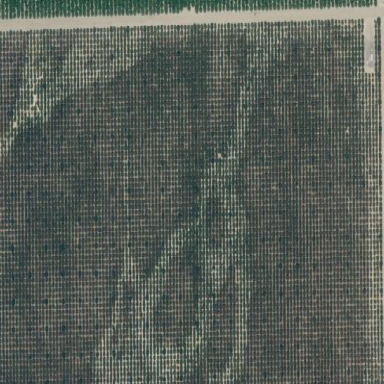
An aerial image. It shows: Orchard filled with persimmon trees.